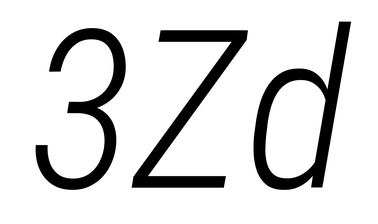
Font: Roboto-Italic_Condensed_Light_Italic